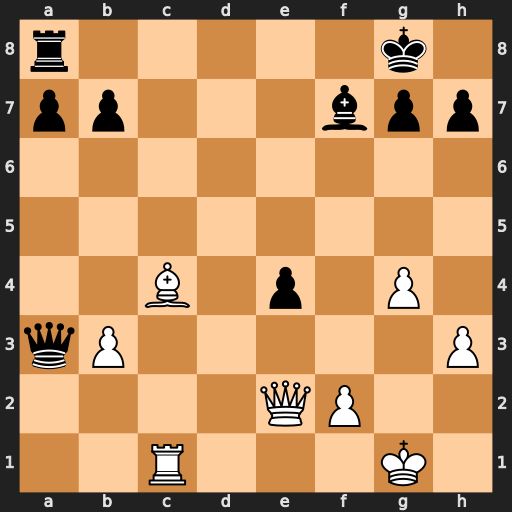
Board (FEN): r5k1/pp3bpp/8/8/2B1p1P1/qP5P/4QP2/2R3K1
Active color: w
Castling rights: -
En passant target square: -
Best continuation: Bxf7+ Kxf7 Rc7+